Question: Want to handle the <URL> myself.what will be the value?
Using the below values now.But the system kills the app and restarts.
android:configChanges="orientation|keyboardHidden|fontScale|locale|layoutDirection|screenSize|screenLayout|mnc|mcc|uiMode|navigation|smallestScreenSize"
Thanks
Nitz
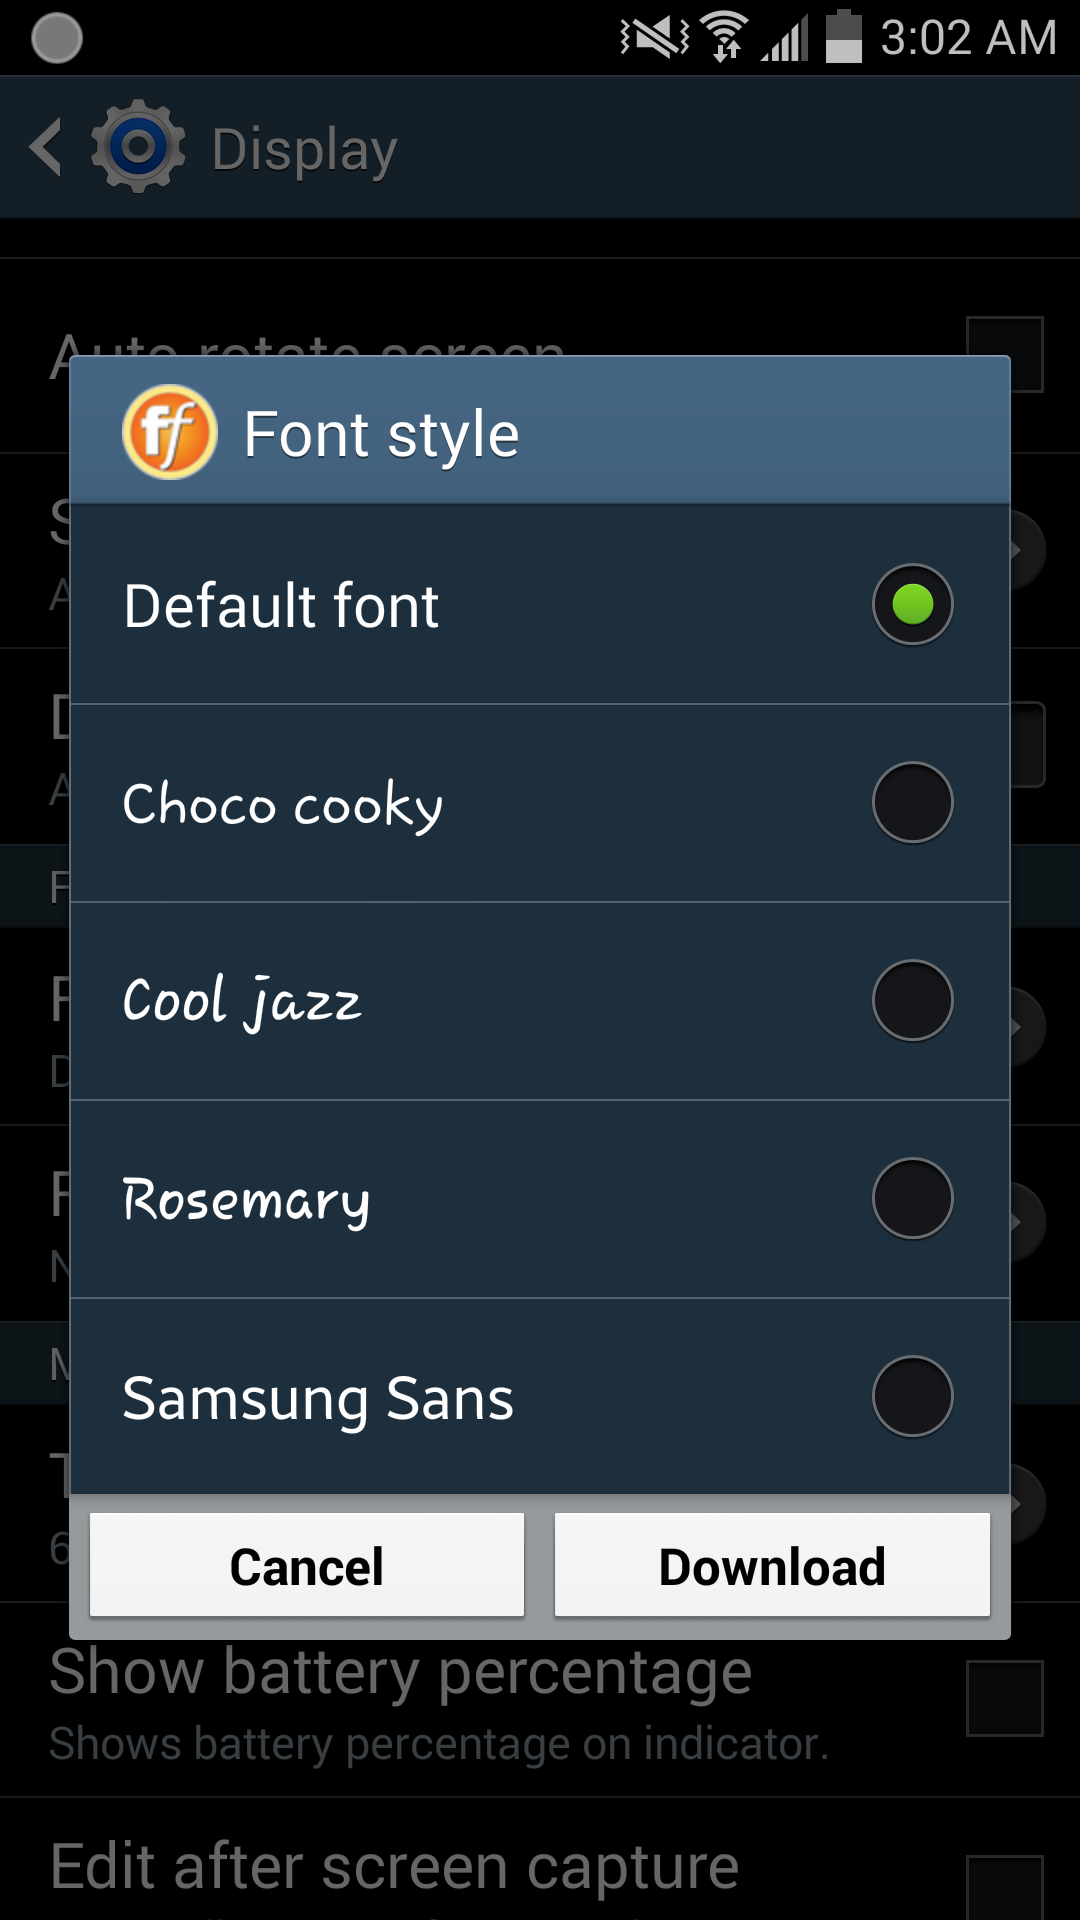
Answer: I don't think this is possible, unfortunately. This seems to be using a different mechanism instead of configuration changes.
1. Setting up a service to listen for android.intent.action.CONFIGURATION_CHANGED does not receive an Intent when a new font is selected in the dialog (but it does when the font size is changed, for example).
2. If it was handled as a configuration change, then the activities would be restarted, but not the app itself, as it's the case here.
3. Even if it were, the android:configChanges attribute does not accept arbitrary values, but only those listed in the documentation. So there would be no way to handle custom configuration changes.
If I had to guess, I'd say that Samsung's custom UI forcibly restarts all applications whenever the font is changed.